Question:
It currently looks like this, which is very similar to the Debug window's console, and which I do not like.
Before it used to show something along the lines of
'''
*java kotlinc stuff like that commands here(It was condensed so I'm not sure on the exact details)*
Part 1: 232
Part 2: 1783
'''
Now it shows the above screenshot.
I'm not sure what caused this issue, I was having a few issues with the Kotlin plugin, I proceeded to reinstall and restart IntelliJ it which fixed the issues I was having but it changed the view to this.
I'm running on version 2020.3.1 of IntelliJ Ultimate
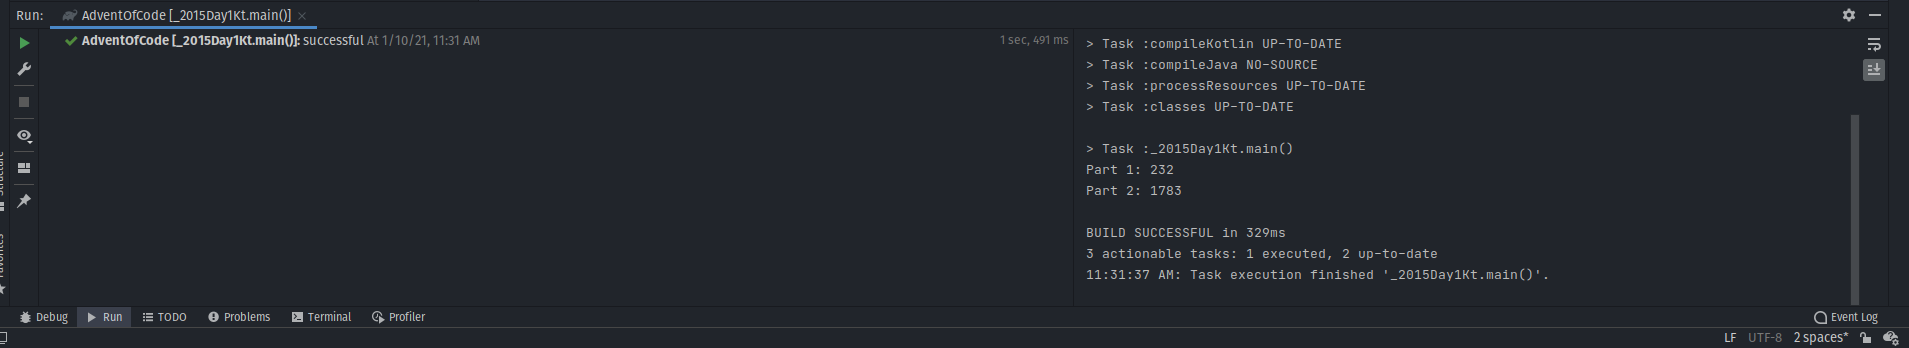
Answer: For Gradle-based projects, IDE by default delegates the build and run actions to Gradle.
If you want to run and build with IDE's own runner and builder, switch to the Settings (Preferences on macOS) | Build, Execution, Deployment | Build Tools | Gradle | .
See also <URL> documentation about this functionality.